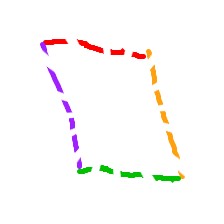
Shape: parallelogram